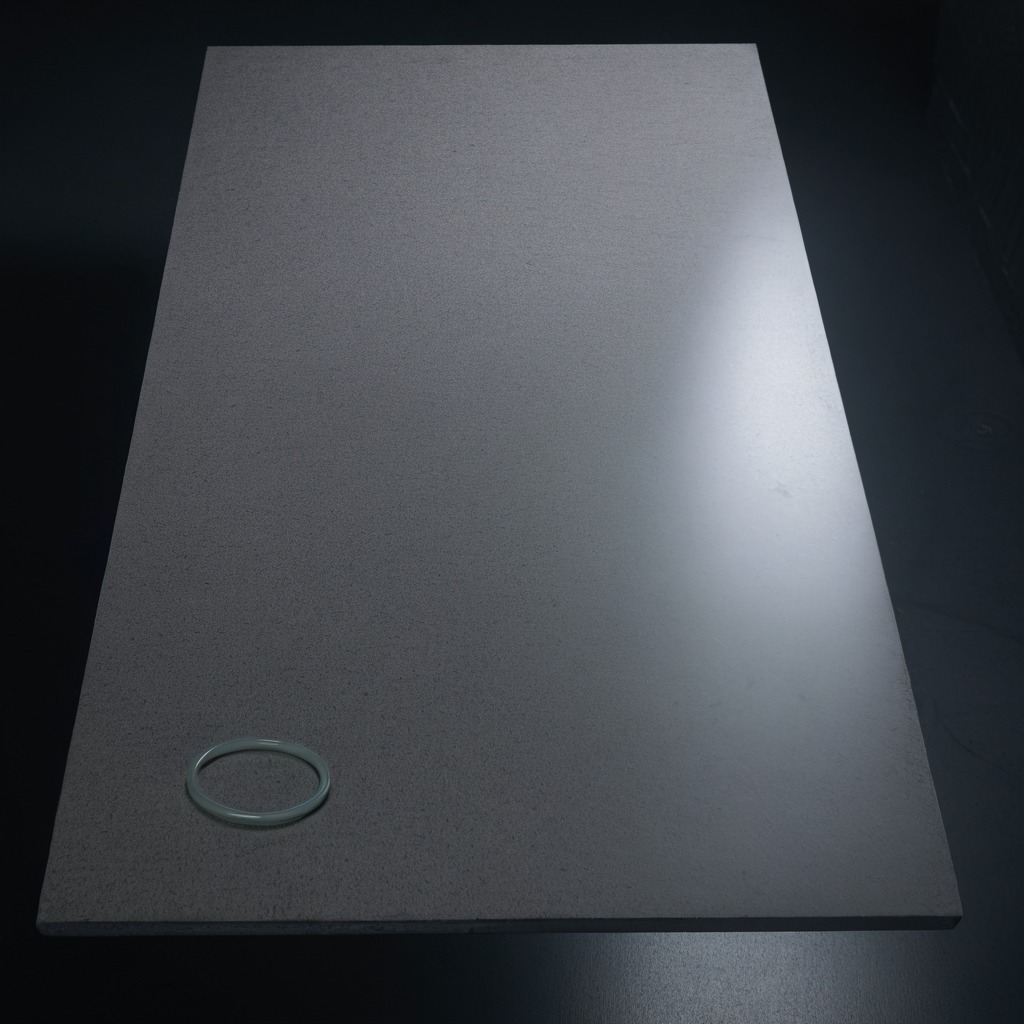
A rubber O-ring is lying on the clean granite table inside a workshop at night dim ambient light soft shadows worn but